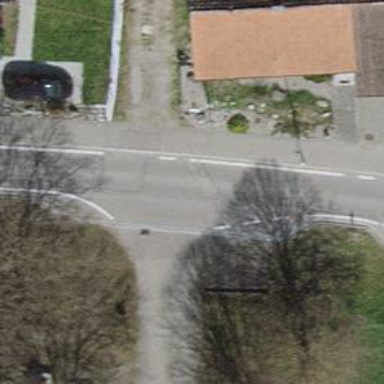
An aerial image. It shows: Residential road.